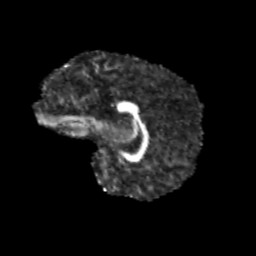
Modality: FA
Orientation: sagittal
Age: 12
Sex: female
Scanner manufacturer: siemens
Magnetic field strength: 3 T
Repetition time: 3.8 s
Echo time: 0.07 s